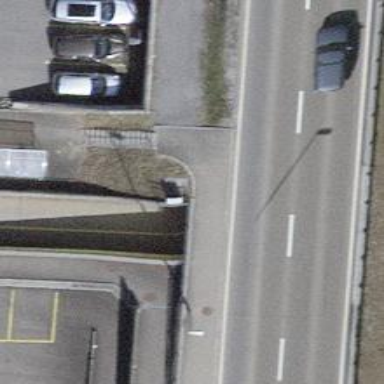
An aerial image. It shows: Tunnel path with asphalt surface.